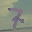
Label: 7